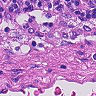
Metastatic tissue present: no